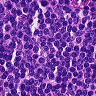
Metastatic tissue present: no